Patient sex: M
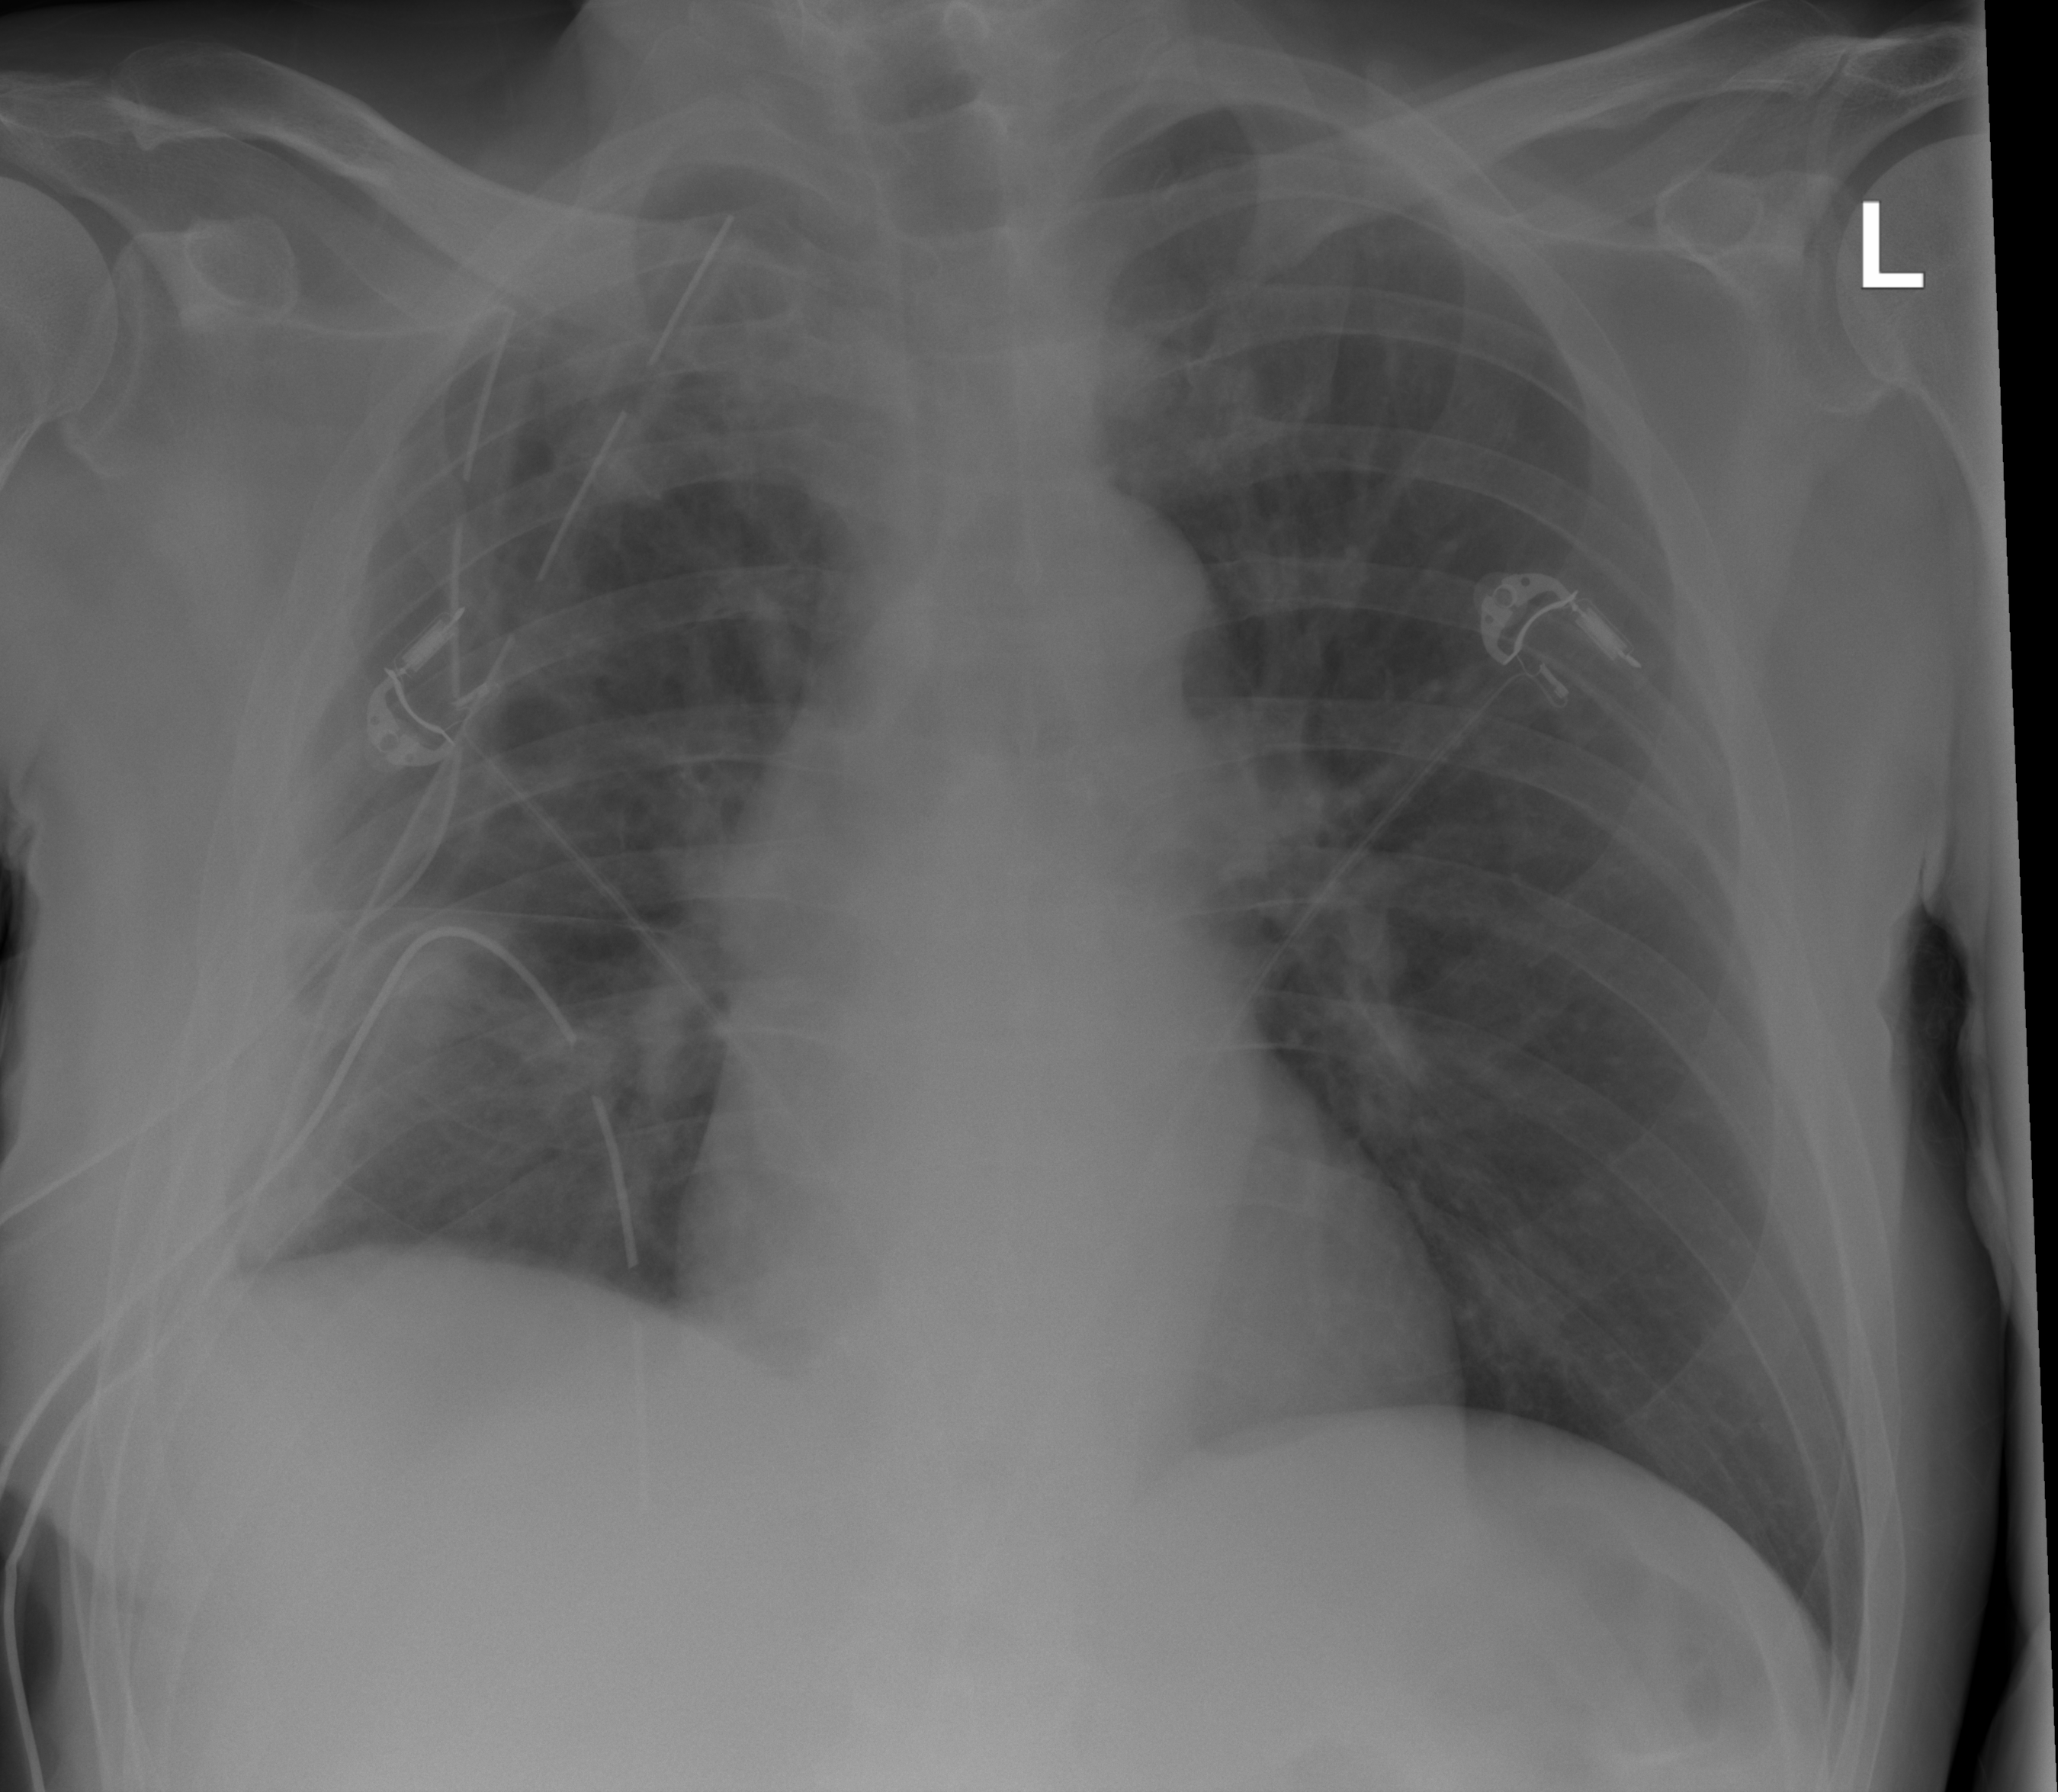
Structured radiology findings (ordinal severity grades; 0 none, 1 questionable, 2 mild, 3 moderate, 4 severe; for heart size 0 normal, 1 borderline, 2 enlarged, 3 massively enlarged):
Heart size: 0
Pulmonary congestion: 0
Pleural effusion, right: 2
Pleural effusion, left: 0
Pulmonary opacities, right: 1
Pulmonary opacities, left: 0
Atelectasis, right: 2
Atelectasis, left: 0